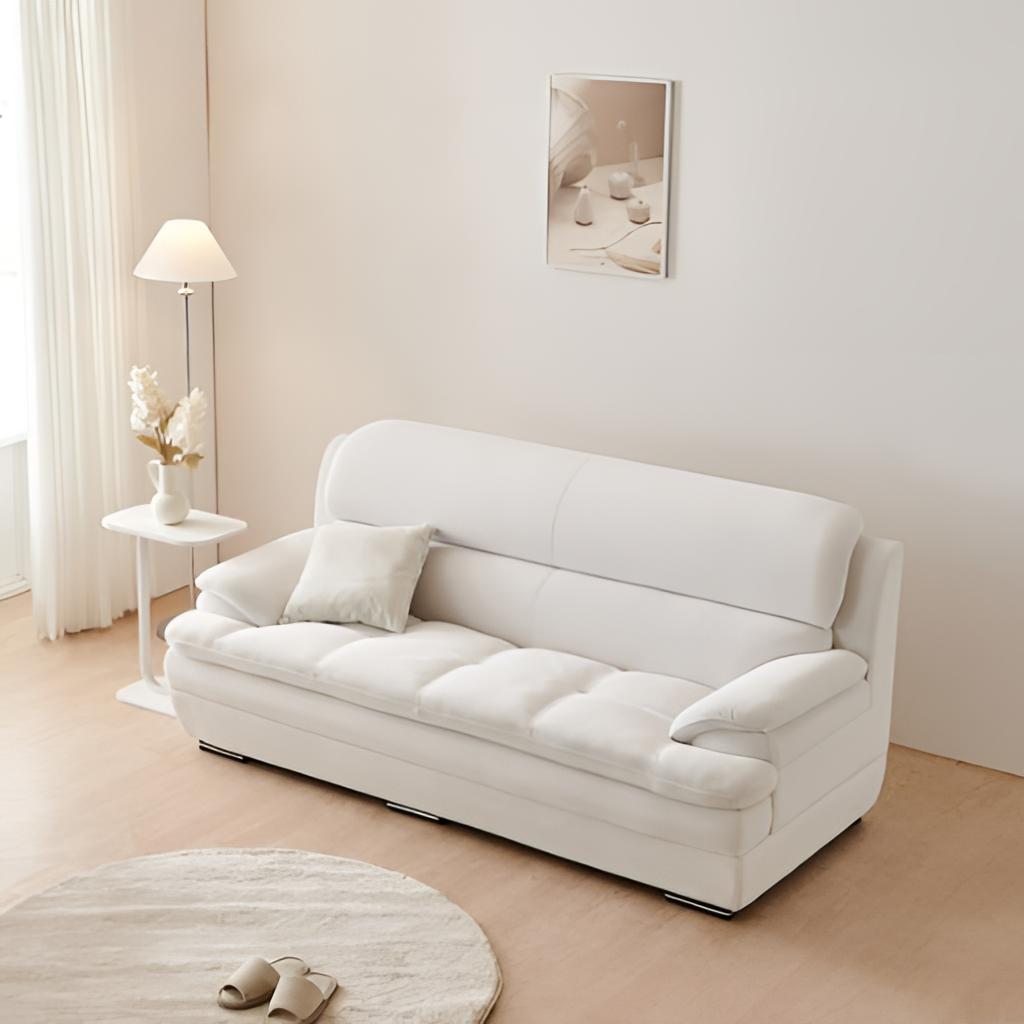
living room, leather sofa, minimalist, cream paint wallpaper, with solid pattern, wood flooring, with plank pattern